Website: apple
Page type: billing-address
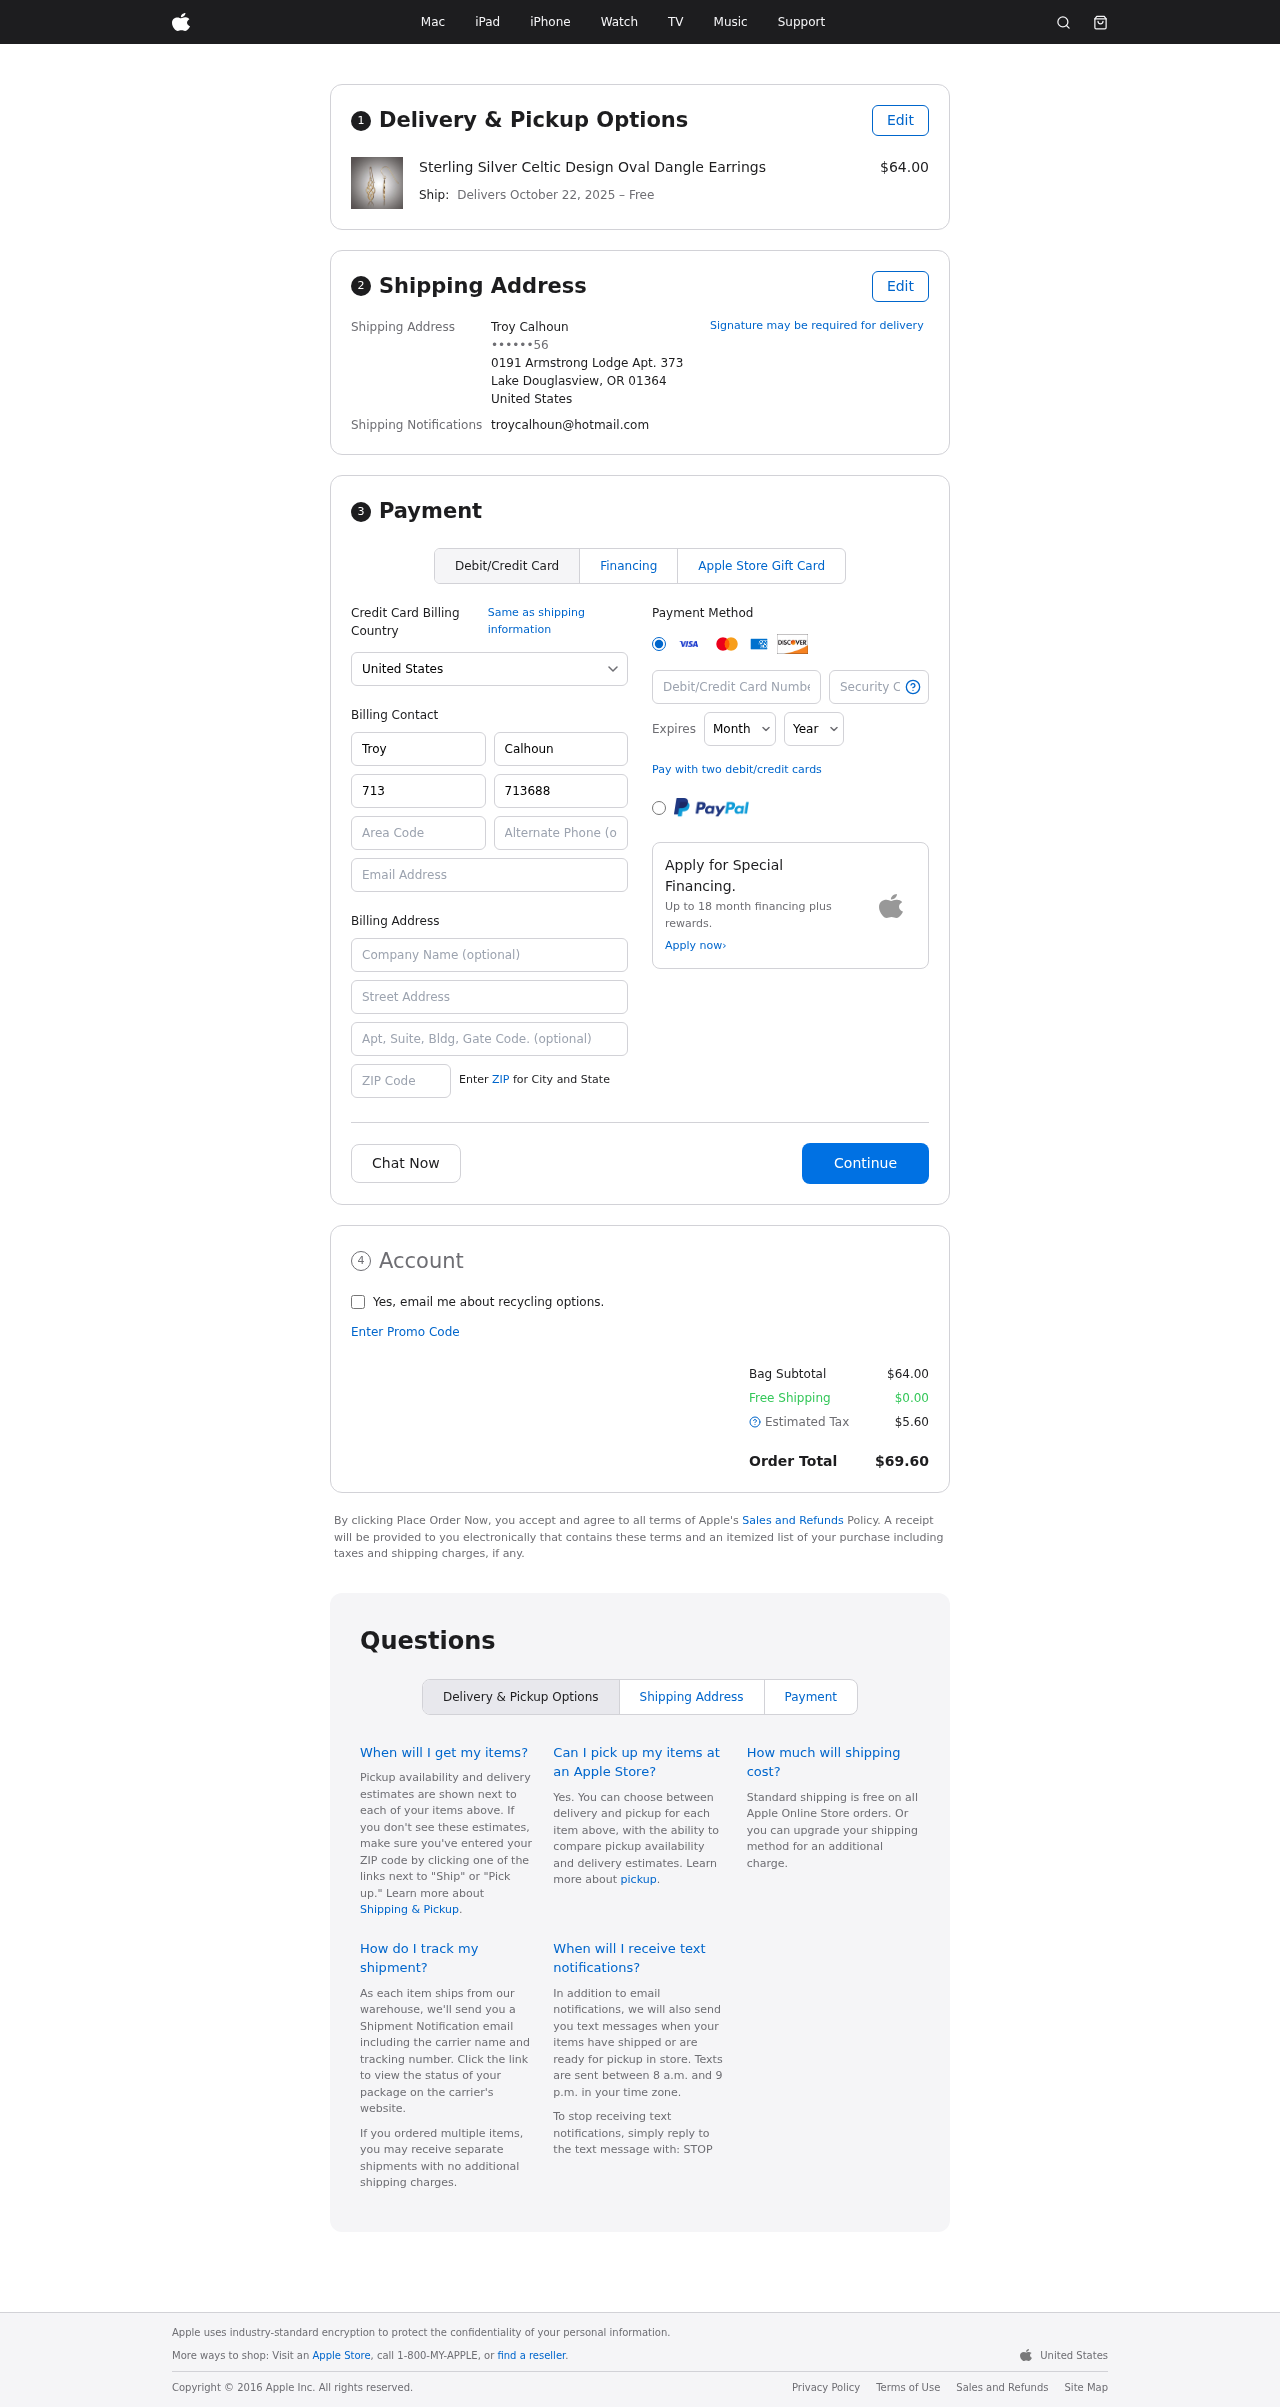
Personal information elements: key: PII_CARD_CVV
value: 1338
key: PII_CARD_EXPIRY_MONTH
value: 07
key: PII_CARD_EXPIRY_YEAR
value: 26
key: PII_CARD_NUMBER
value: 3722 9498 2249 236
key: PII_CITY_STATE_ZIP
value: Lake Douglasview, OR 01364
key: PII_COUNTRY
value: United States
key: PII_EMAIL
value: troycalhoun@hotmail.com
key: PII_FULLNAME
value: Troy Calhoun
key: PII_STREET
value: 0191 Armstrong Lodge Apt. 373
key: PII_PHONE_LINE_NUMERIC
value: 56
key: PII_PHONE_SUFFIX_NUMERIC
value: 56
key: PII_BILLING_FIRSTNAME
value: Troy
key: PII_BILLING_LASTNAME
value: Calhoun
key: PII_BILLING_PHONE_AREA
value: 713
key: PII_BILLING_PHONE
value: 7136880056
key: PII_BILLING_EMAIL
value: troycalhoun@hotmail.com
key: PII_BILLING_COMPANY
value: Mills, Perez and Bishop
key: PII_BILLING_STREET
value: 0191 Armstrong Lodge Apt. 373
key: PII_BILLING_STREET2
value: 06119 Jessica Roads
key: PII_BILLING_POSTCODE
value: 01364
Product elements: key: PRODUCT1_NAME
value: Sterling Silver Celtic Design Oval Dangle Earrings
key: PRODUCT1_PRICE
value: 64
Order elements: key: ORDER_DELIVERY_DATE
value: October 22, 2025
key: ORDER_SUBTOTAL
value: $64.00
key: ORDER_SHIPPING_COST
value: $0.00
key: ORDER_TAX
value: $5.60
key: ORDER_TOTAL
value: $69.60